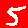
Digit: 5